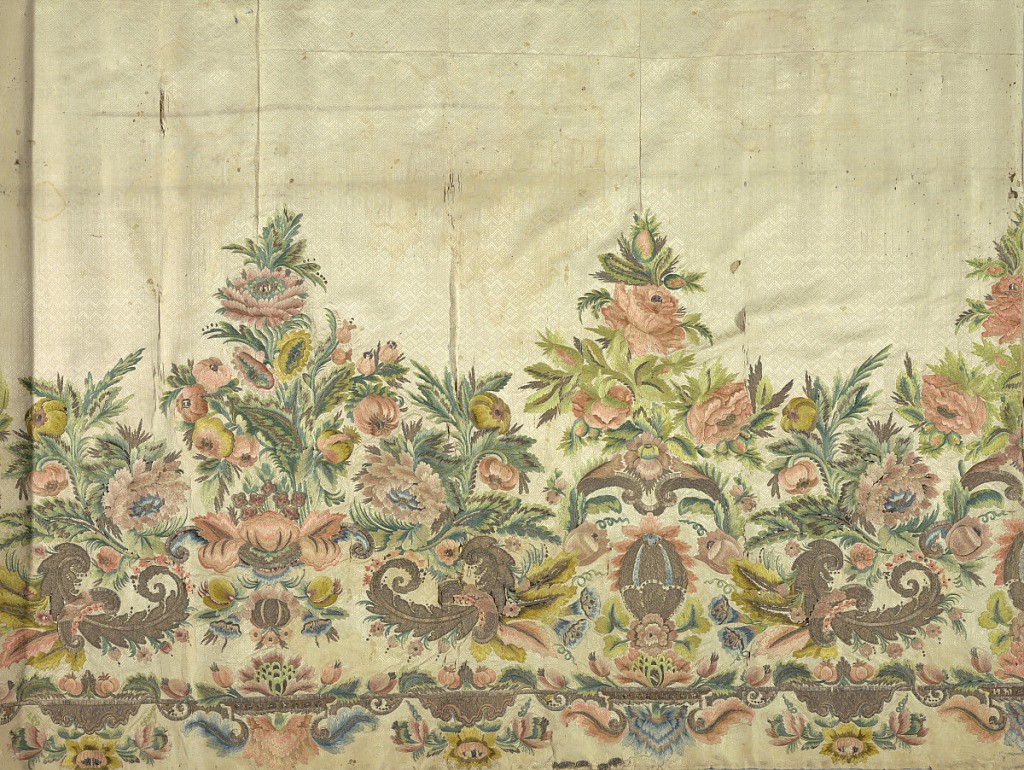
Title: Textile
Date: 1700–1750
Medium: silk and metallic thread on a silk ground Technique: embroidered on a compound foundation
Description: Deep horizontal panel of white silk with a design of double zigzag lines alternating horizontally with a row of lozenges. Multicolored silk embroidery, metallic thread and flat metal strips in a massive design of large-scale realistically rendered flowers and foliage combined with ornamental scrolls and other decorative motifs. Backed with tan linen. Band of red taffeta at top.